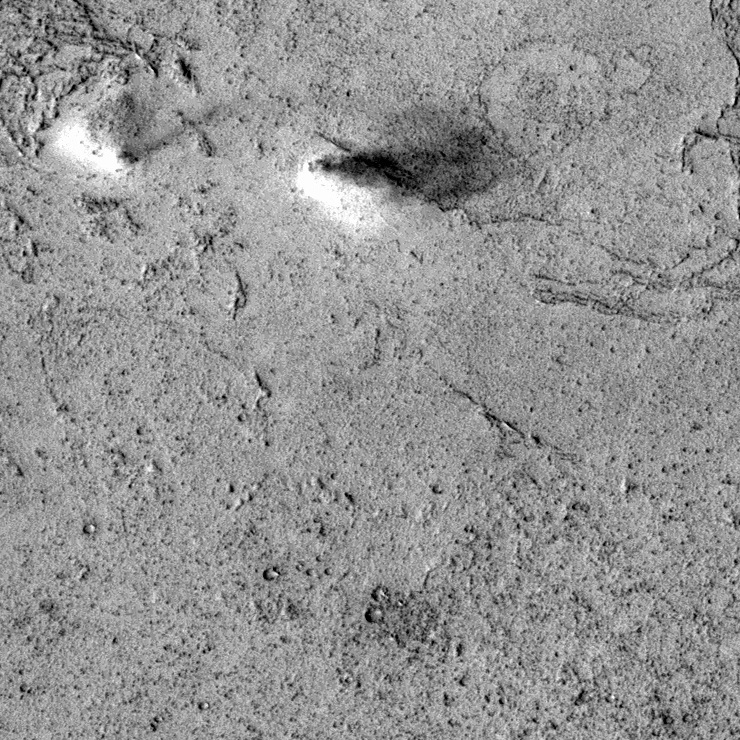
Label: dustdevil, dustdevil